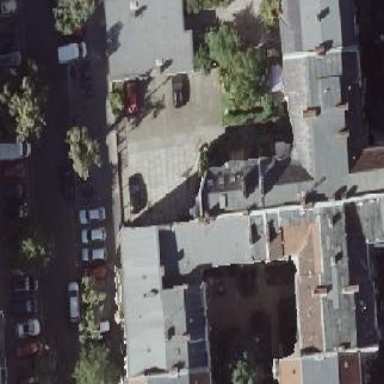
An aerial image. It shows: Parking available on the street side.